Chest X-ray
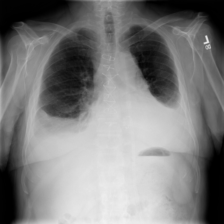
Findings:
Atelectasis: negative
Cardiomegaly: negative
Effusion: positive
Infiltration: negative
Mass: negative
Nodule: negative
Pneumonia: negative
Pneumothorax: negative
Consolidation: negative
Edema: positive
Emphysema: negative
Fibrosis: negative
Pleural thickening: negative
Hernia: negative